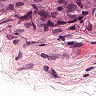
Metastatic tissue present: yes